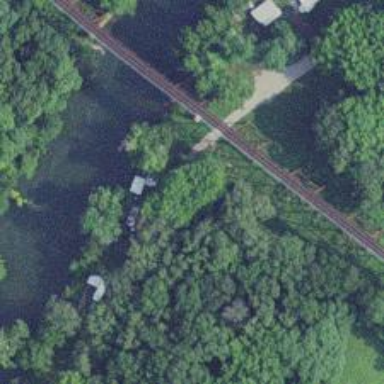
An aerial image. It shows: Bridge over railway line.